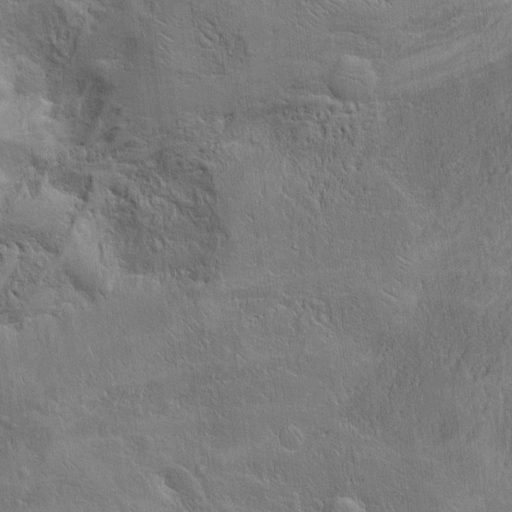
Classes present: Background